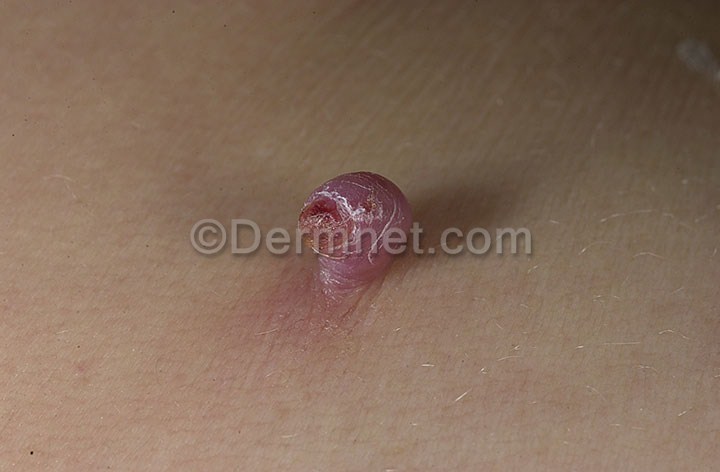
Disease: Vascular Tumors